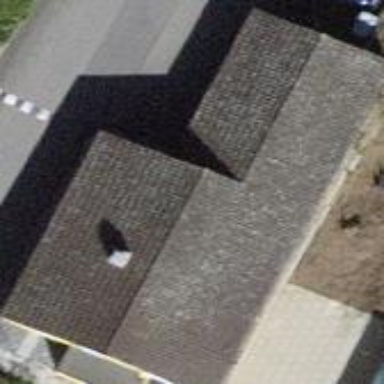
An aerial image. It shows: Kindergarten building.